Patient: sex F, age 53
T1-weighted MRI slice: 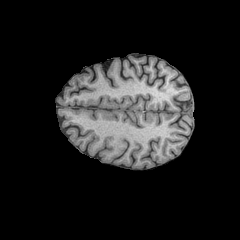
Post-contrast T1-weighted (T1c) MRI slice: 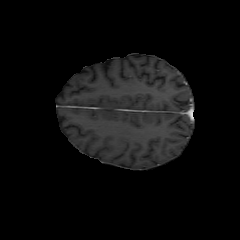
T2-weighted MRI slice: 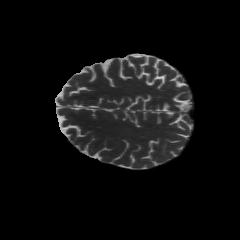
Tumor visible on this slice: no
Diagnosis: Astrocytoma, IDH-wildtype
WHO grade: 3